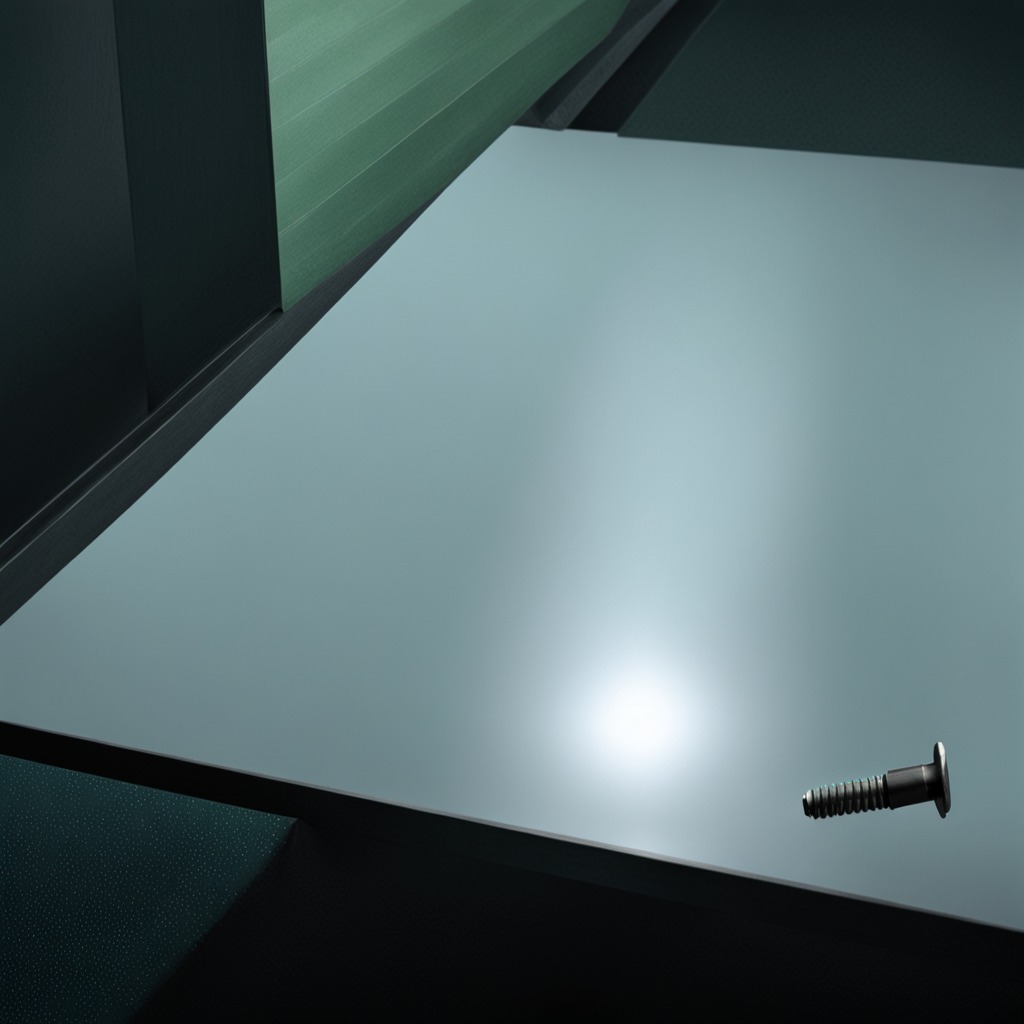
A metal screw is lying on the table in the railway signal maintenance room.